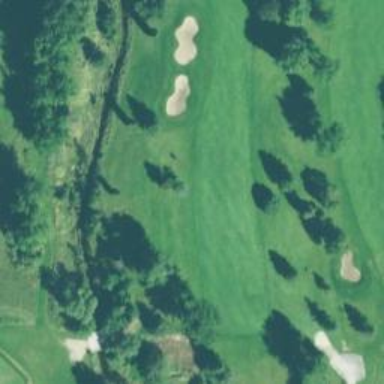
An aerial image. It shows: View of golf hole.